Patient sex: M
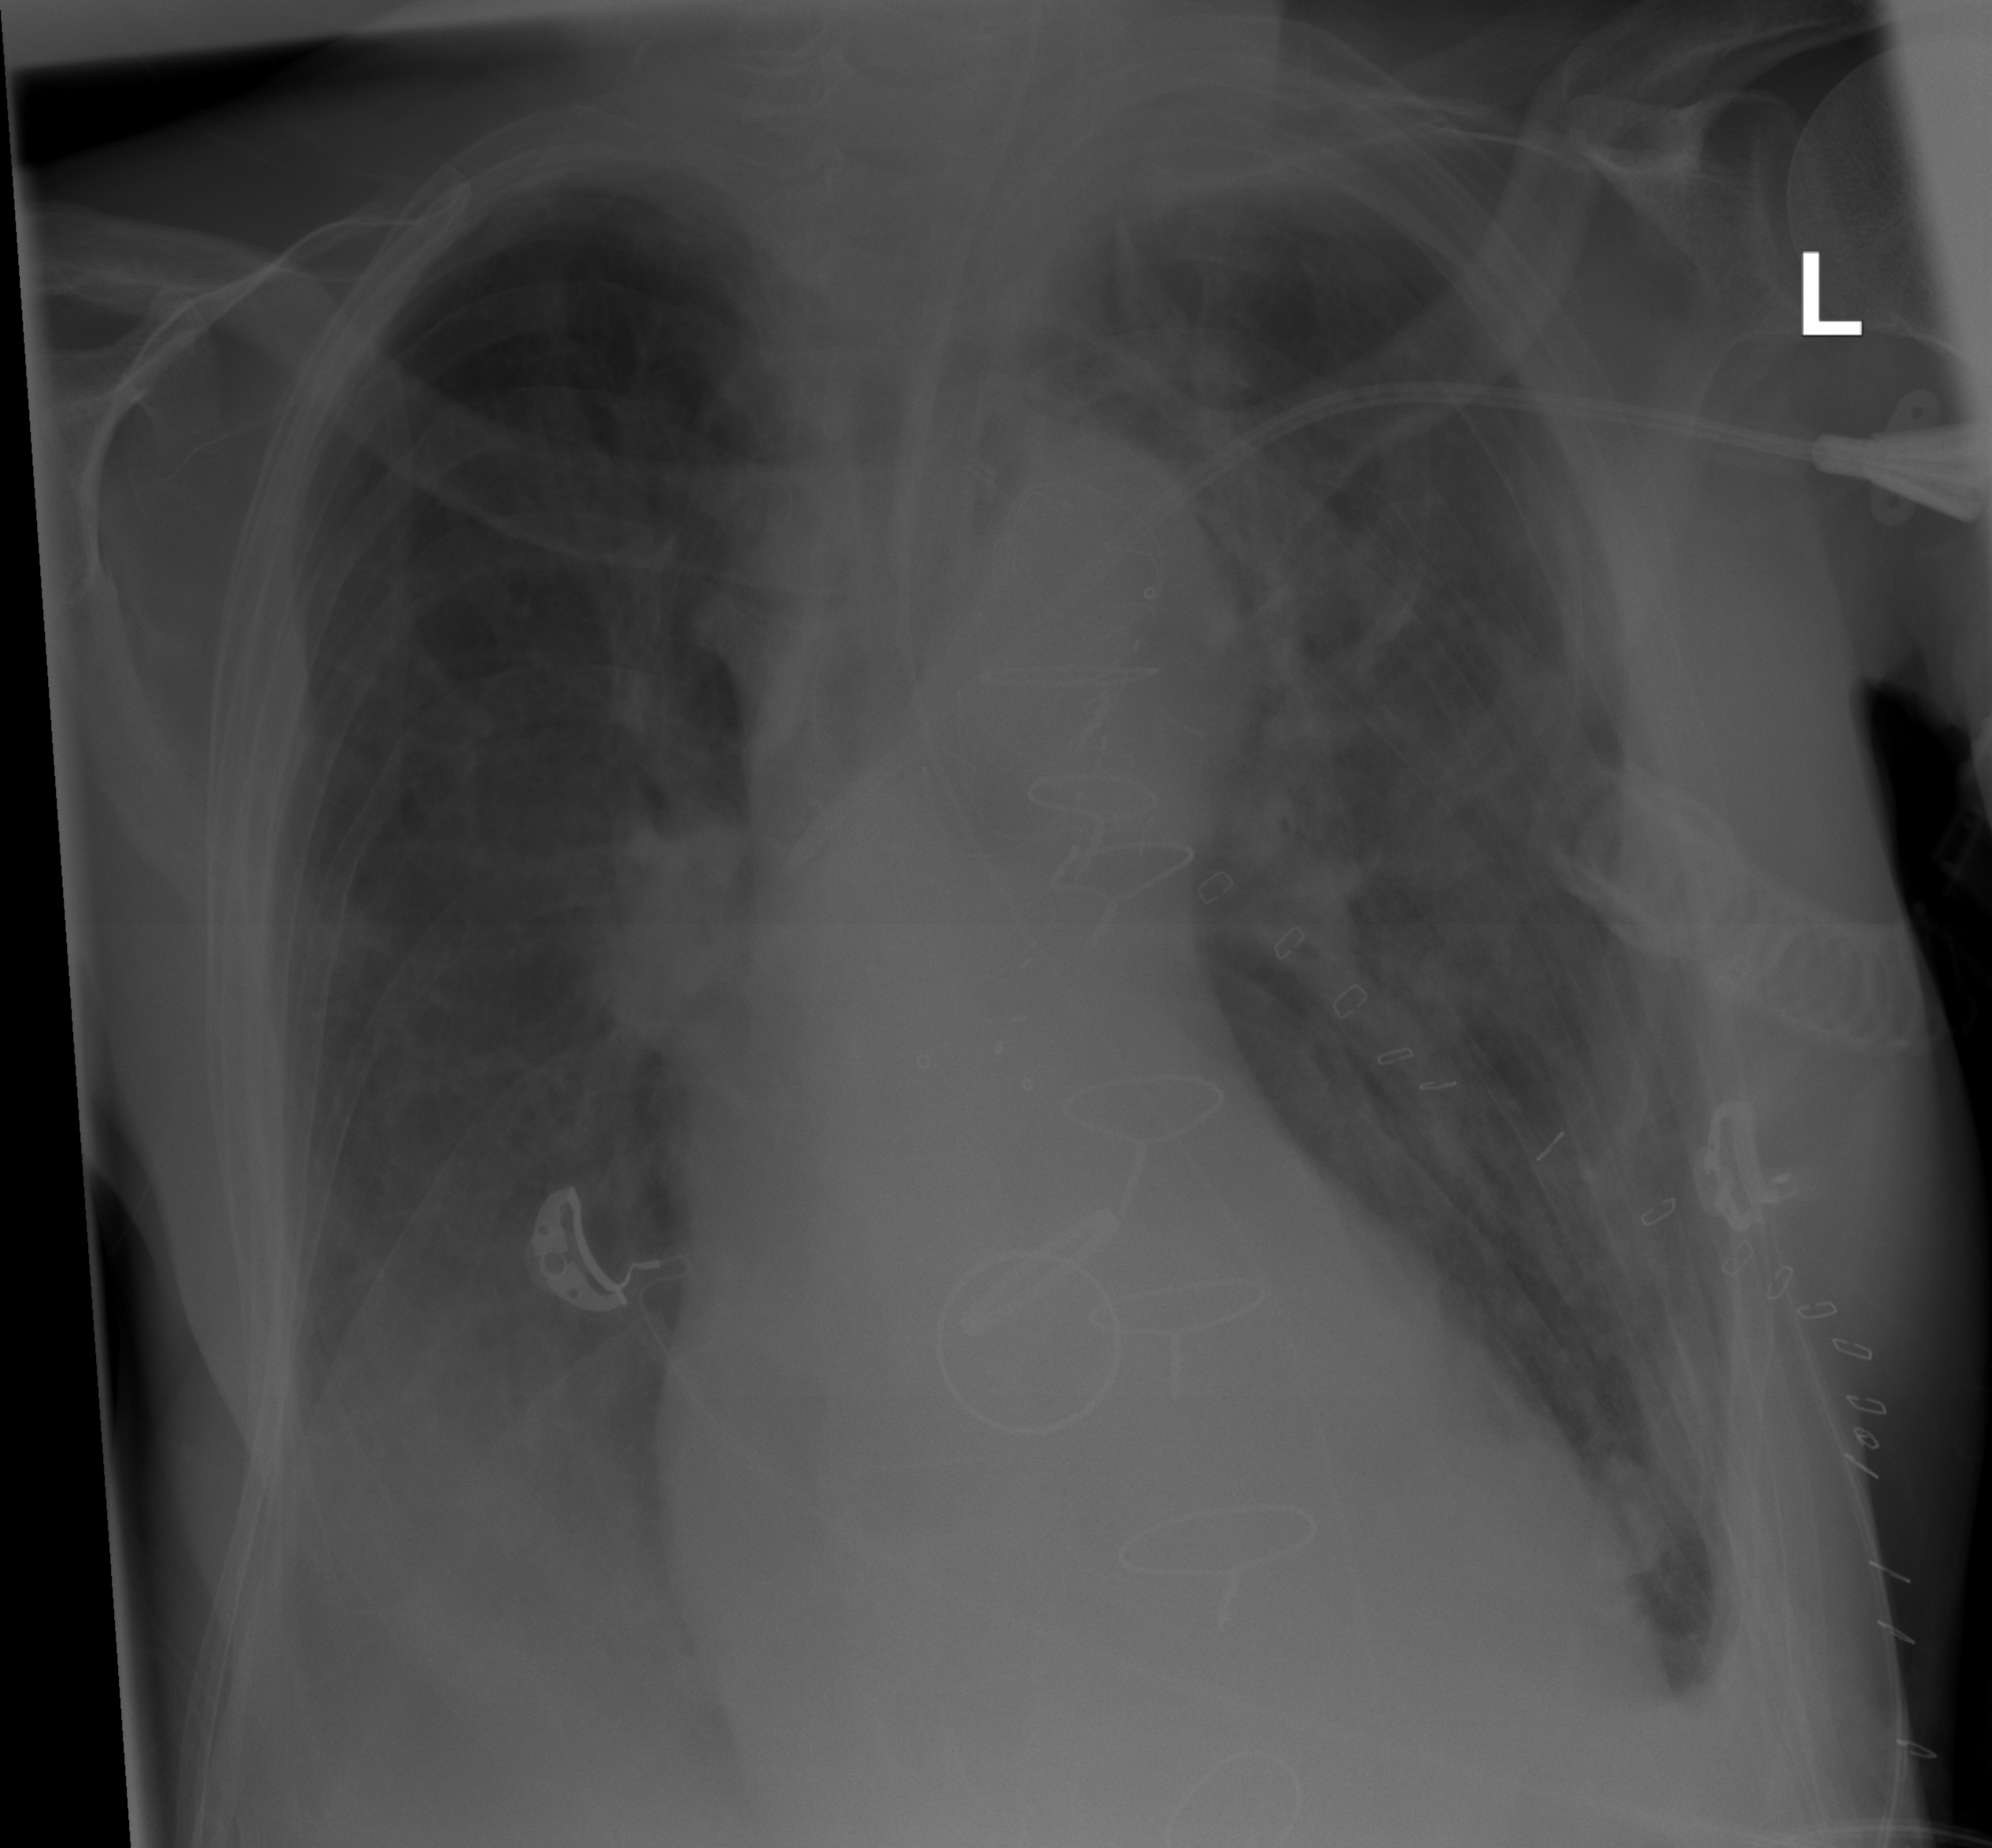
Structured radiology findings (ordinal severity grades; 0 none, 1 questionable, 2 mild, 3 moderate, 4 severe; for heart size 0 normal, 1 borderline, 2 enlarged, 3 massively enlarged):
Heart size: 2
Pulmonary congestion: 2
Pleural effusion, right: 2
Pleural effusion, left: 2
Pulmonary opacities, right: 3
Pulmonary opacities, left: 3
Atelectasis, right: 2
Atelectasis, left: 3